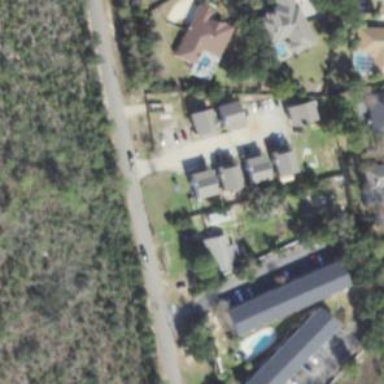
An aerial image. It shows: Residential area consisting of single-family homes.